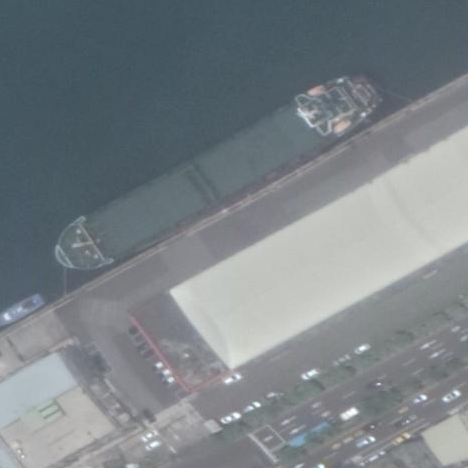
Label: civil